Question: I wrote a shader for environmental cubemapping
'''
varying vec3 Normal;
varying vec3 EyeDir;
uniform samplerCube cubeMap;
void main()
{
gl_Position = gl_ModelViewProjectionMatrix*gl_Vertex;
Normal = gl_NormalMatrix * gl_Normal;
EyeDir = vec3(gl_ModelViewMatrix * gl_Vertex);
}
'''
'''
varying vec3 Normal;
varying vec3 EyeDir;
uniform samplerCube cubeMap;
void main(void)
{
vec3 reflectedDirection = normalize(reflect(EyeDir, normalize(Normal)));
reflectedDirection.y = -reflectedDirection.y;
vec4 fragColor = textureCube(cubeMap, reflectedDirection);
gl_FragColor = fragColor;
}
'''
This is the classical result:

Now I want to add some specular white highlight in order to obtain a more glossy effect, like motherpearl. How is it possible to add this kind of highlight? Like the one in this image Should I sum a specular component to 'gl_FragColor'?
A first attempt is to compute specular reflection in vertex shader
'''
vec3 s = normalize(vec3(gl_LightSource[0].position - EyeDir));
vec3 v = normalize(EyeDir);
vec3 r = reflect( s, Normal );
vec3 ambient = vec3(gl_LightSource[0].ambient*gl_FrontMaterial.ambient);
float sDotN = max( dot(s,Normal), 0.0 );
vec3 diffuse = vec3(gl_LightSource[0].diffuse * gl_FrontMaterial.diffuse * sDotN);
vec3 spec = vec3(0.0);
if( sDotN > 0.0 )
spec = gl_LightSource[0].specular * gl_FrontMaterial.specular * pow( max( dot(r,v), 2.0 ), gl_FrontMaterial.shininess );
LightIntensity = 0*ambient + 0*diffuse + spec;
'''
and to multiply it to 'gl_FragColor' but the effect I obtain is not convincing.
Someone has idea how to do it?
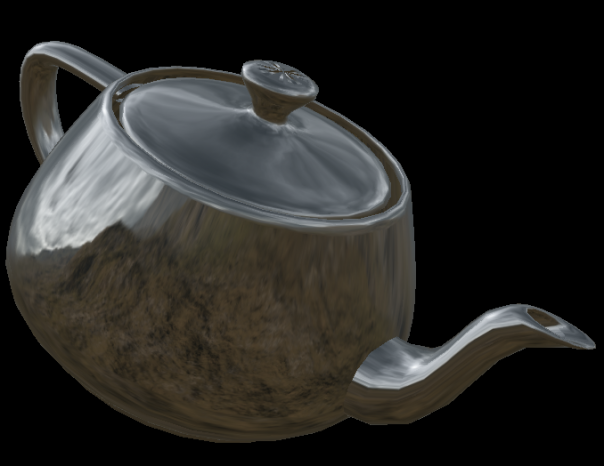
Answer: Here's an example of how you do it:
Mother-of-Pearl-Effect :

Mother-of-Pearl-Effect :

'''
uniform vec3 fvEyePosition;
varying vec3 ViewDirection;
varying vec3 Normal;
void main( void )
{
gl_Position = ftransform();
vec4 fvObjectPosition = gl_ModelViewMatrix * gl_Vertex;
ViewDirection = fvEyePosition - fvObjectPosition.xyz;
Normal = gl_NormalMatrix * gl_Normal;
}
'''
'''
uniform samplerCube cubeMap;
varying vec3 ViewDirection;
varying vec3 Normal;
const float mother_pearl_brightness = 1.5;
#define MOTHER_PEARL
void main( void )
{
vec3 fvNormal = normalize(Normal);
vec3 fvViewDirection = normalize(ViewDirection);
vec3 fvReflection = normalize(reflect(fvViewDirection, fvNormal));
#ifdef MOTHER_PEARL
float view_dot_normal = max(dot(fvNormal, fvViewDirection), 0.0);
float view_dot_normal_inverse = 1.0 - view_dot_normal;
gl_FragColor = textureCube(cubeMap, fvReflection) * view_dot_normal;
gl_FragColor.r += mother_pearl_brightness * textureCube(cubeMap, fvReflection + vec3(0.1, 0.0, 0.0) * view_dot_normal_inverse) * (1.0 - view_dot_normal);
gl_FragColor.g += mother_pearl_brightness * textureCube(cubeMap, fvReflection + vec3(0.0, 0.1, 0.0) * view_dot_normal_inverse) * (1.0 - view_dot_normal);
gl_FragColor.b += mother_pearl_brightness * textureCube(cubeMap, fvReflection + vec3(0.0, 0.0, 0.1) * view_dot_normal_inverse) * (1.0 - view_dot_normal);
#else
gl_FragColor = textureCube(cubeMap, fvReflection);
#endif
}
'''
Of course the way the R, G and B components are being calculated is not very correct, but I'm posting this code to show you the way, not the solution.
---
# EDIT:
Here's the promised "proper" version of the iridescent shader:
'''
varying vec3 v_view_direction;
varying vec3 v_normal;
varying vec2 v_texture_coordinate;
void main(void)
{
gl_Position = gl_ModelViewProjectionMatrix * gl_Vertex;
v_texture_coordinate = gl_MultiTexCoord0.xy;
v_view_direction = -gl_ModelViewMatrix[3].xyz;
v_normal = gl_NormalMatrix * gl_Normal;
}
'''
'''
uniform samplerCube texture_reflection;
uniform sampler2D texture_iridescence;
uniform sampler2D texture_noise;
varying vec3 v_view_direction;
varying vec3 v_normal;
varying vec2 v_texture_coordinate;
const float noise_strength = 0.5;
void main(void)
{
vec3 n_normal = normalize(v_normal);
vec3 n_wiew_direction = normalize(v_view_direction);
vec3 n_reflection = normalize(reflect(n_wiew_direction, n_normal));
vec3 noise_vector = (texture2D(texture_noise, v_texture_coordinate).xyz - vec3(0.5)) * noise_strength;
float inverse_dot_view = 1.0 - max(dot(normalize(n_normal + noise_vector), n_wiew_direction), 0.0);
vec3 lookup_table_color = texture2D(texture_iridescence, vec2(inverse_dot_view, 0.0)).rgb;
gl_FragColor.rgb = textureCube(texture_reflection, n_reflection).rgb * lookup_table_color * 2.5;
gl_FragColor.a = 1.0;
}
'''
## Results
No iridescent effect:

Iridescent effect (lookup texture 1):

Iridescent effect (lookup texture 2):

Iridescence lookup texture 2:

Noise texture:

The iridescence lookup texture could also be a 1D texture, which would be much more memory efficient.
Also, the way the noise vector is calculated is actually nonsense. The right solution would be to use bump mapping. But hey, it works! :D